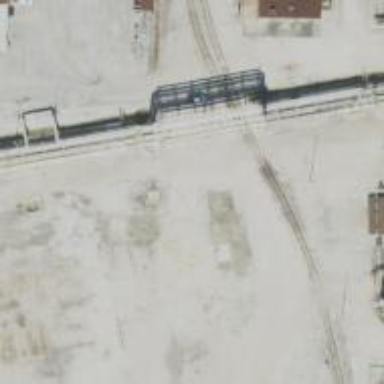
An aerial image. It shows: Railway level crossing.